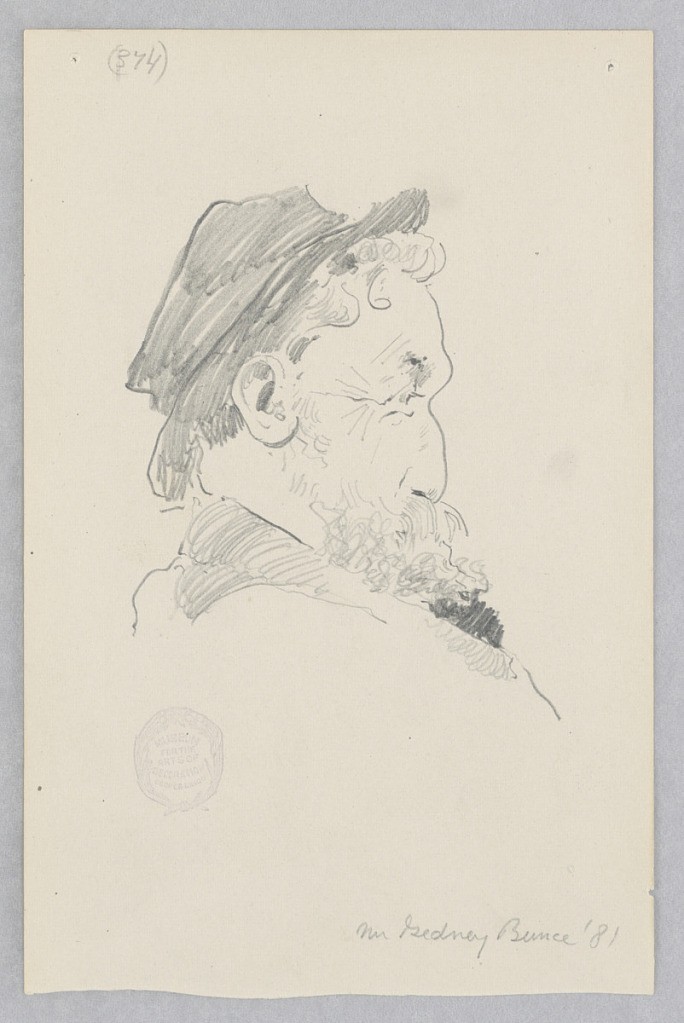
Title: Gedney Bunce
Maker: Robert Frederick Blum, American, 1857–1903
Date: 1881
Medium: Graphite on wove paper
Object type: Drawing
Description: Sketch of a male figure in profile.